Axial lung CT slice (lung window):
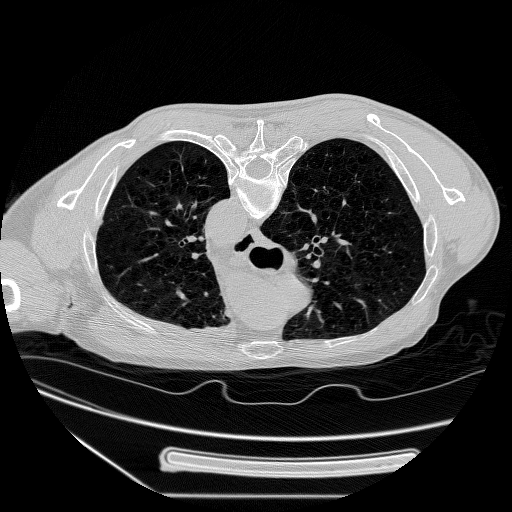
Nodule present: no